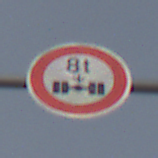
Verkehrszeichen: TatsaechlicheAchslast
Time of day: MorningAfternoon
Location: Outdoor (Nature)
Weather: PartlyCloudy
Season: NotSpecified
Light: Natural